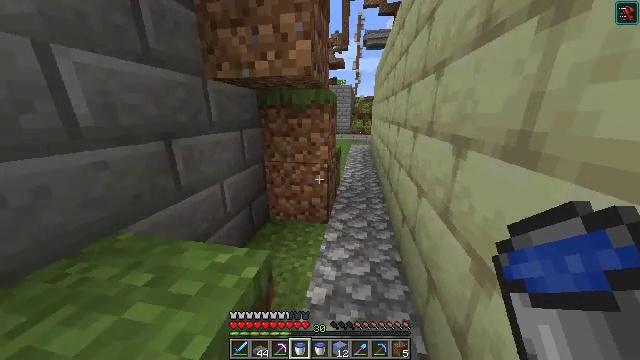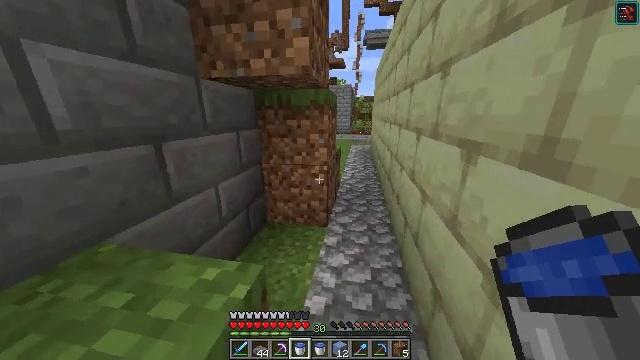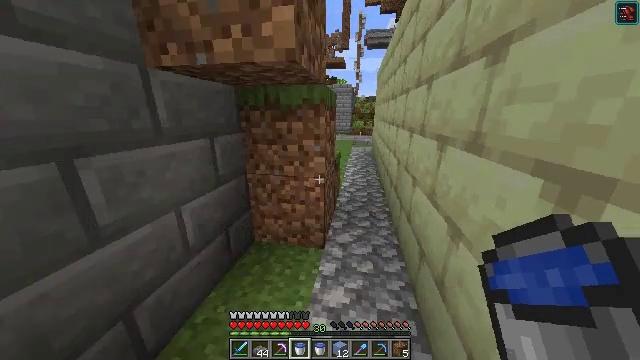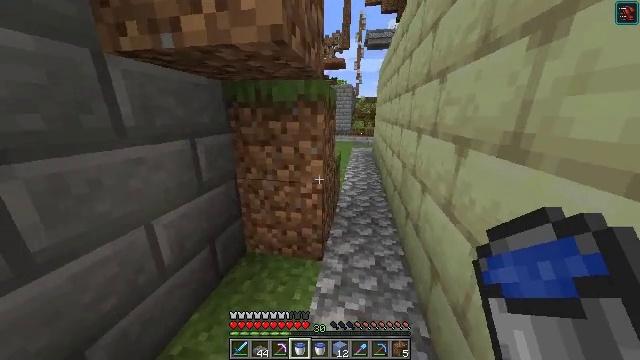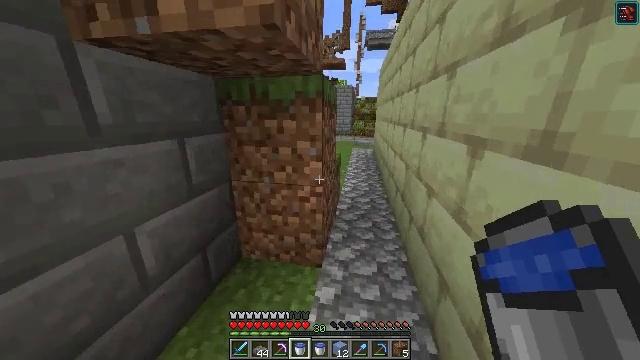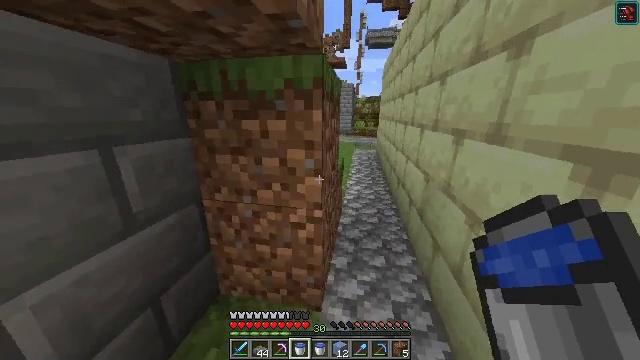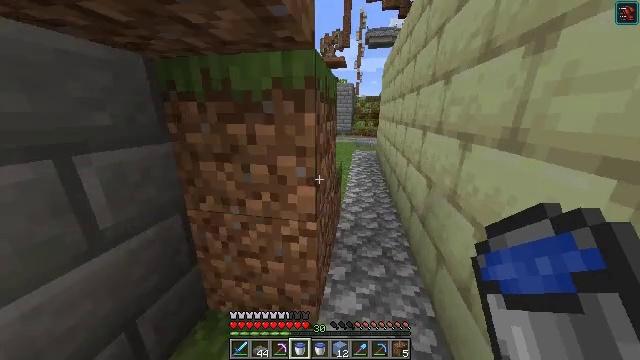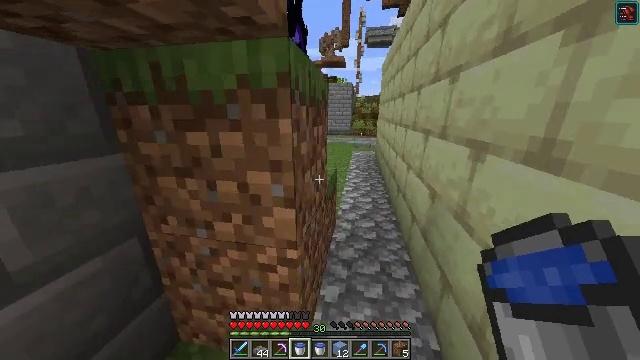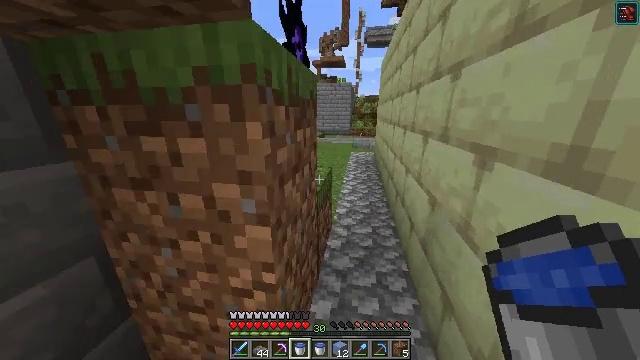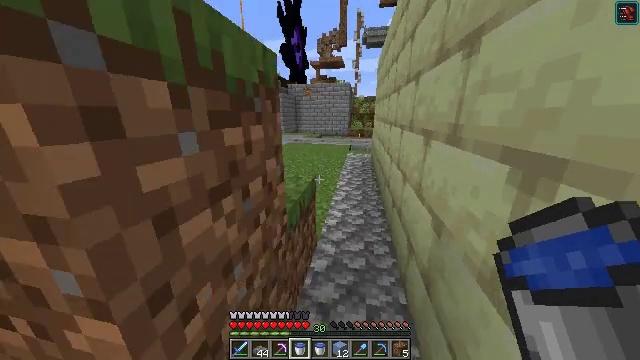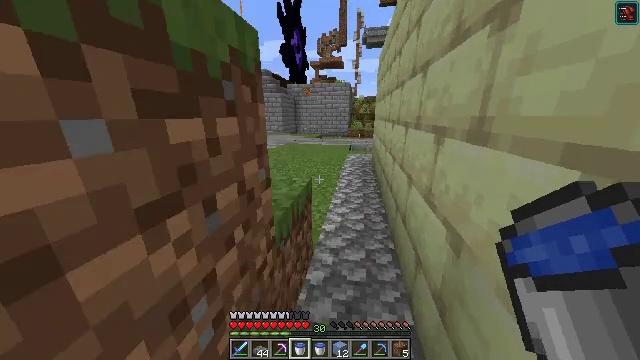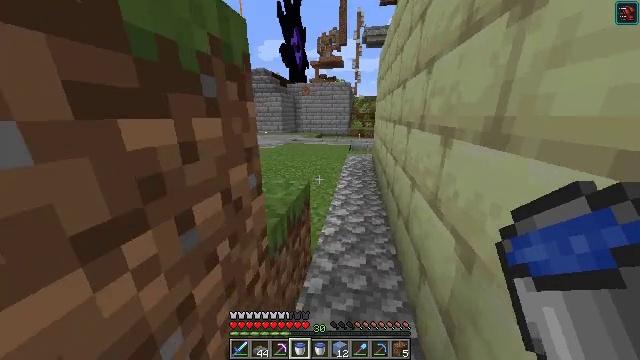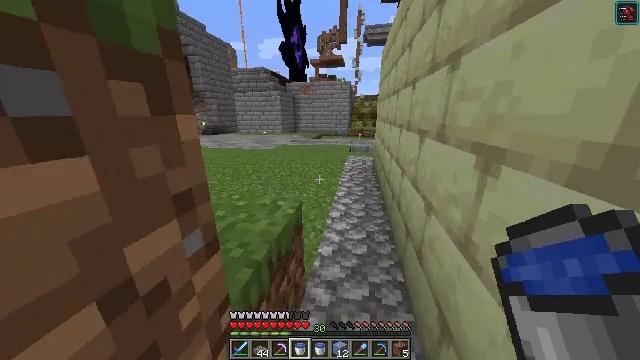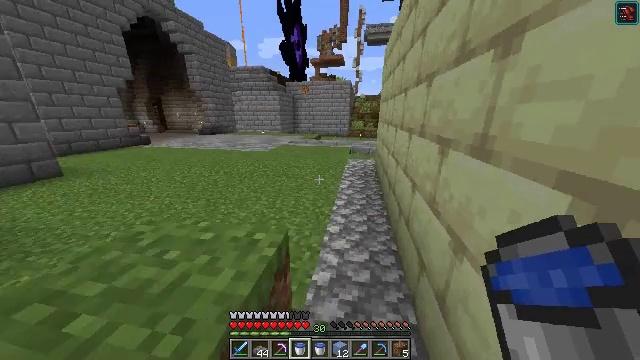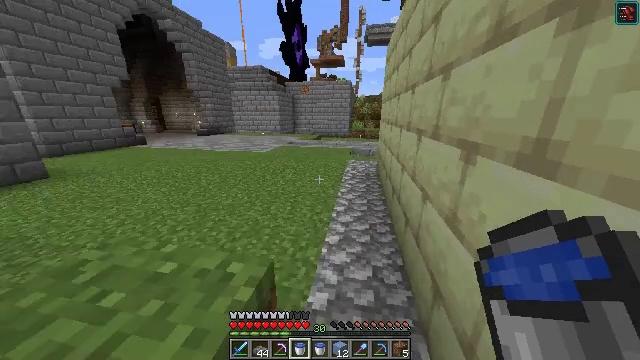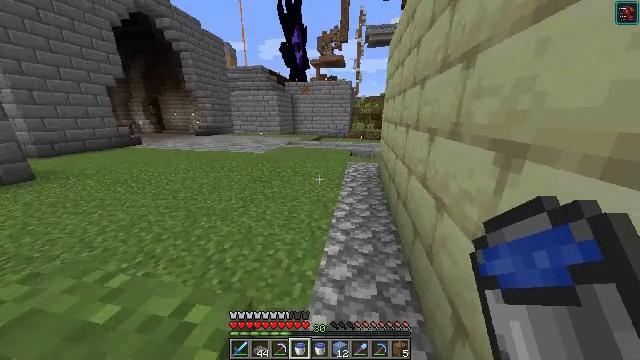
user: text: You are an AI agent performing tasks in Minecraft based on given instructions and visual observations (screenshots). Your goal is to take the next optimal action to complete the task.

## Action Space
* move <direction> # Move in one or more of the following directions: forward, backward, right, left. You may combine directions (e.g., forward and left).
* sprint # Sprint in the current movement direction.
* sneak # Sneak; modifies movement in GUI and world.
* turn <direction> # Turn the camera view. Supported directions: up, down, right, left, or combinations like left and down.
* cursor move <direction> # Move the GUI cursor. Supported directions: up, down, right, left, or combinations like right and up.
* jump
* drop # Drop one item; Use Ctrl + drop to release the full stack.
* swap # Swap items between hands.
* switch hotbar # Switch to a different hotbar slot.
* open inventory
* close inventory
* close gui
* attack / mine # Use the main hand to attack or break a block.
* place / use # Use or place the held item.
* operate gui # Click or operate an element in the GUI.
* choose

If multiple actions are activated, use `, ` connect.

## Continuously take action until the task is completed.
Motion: motion action
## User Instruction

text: Get dirt block.
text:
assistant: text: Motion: move forward
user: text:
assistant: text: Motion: move forward
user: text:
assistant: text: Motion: move forward
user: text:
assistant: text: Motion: move forward
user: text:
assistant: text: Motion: move forward
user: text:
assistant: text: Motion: move forward and move right
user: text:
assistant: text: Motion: move forward and move right
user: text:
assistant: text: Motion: move forward and move right
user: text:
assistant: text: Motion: move forward
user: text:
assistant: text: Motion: move forward
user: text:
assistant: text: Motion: move forward
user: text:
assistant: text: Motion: move forward
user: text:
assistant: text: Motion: move forward
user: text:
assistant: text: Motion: move forward
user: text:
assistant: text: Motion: move forward
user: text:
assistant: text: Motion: move forward
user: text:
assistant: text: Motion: move forward
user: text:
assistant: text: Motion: move forward
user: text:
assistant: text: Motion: move forward
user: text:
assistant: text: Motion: move forward
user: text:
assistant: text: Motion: no_op
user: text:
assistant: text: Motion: no_op
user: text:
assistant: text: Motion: no_op
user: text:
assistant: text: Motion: no_op
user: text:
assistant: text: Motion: no_op
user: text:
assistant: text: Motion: no_op
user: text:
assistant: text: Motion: no_op
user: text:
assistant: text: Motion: no_op
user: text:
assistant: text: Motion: no_op
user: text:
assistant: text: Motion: no_op